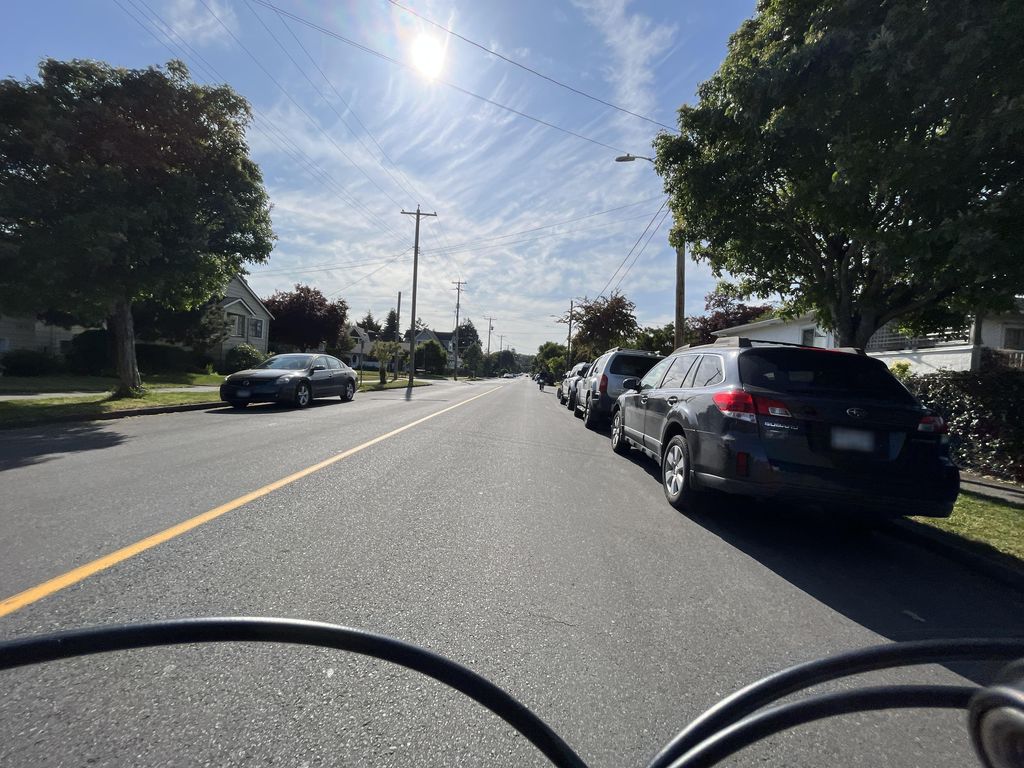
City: victoria